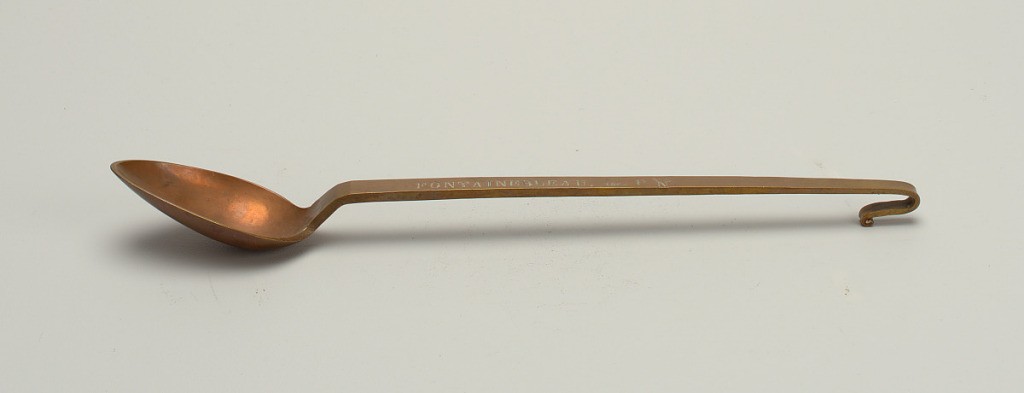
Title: Spoon
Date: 1864
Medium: Copper
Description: Ovoid bowl with straight, long handle ending in hook.